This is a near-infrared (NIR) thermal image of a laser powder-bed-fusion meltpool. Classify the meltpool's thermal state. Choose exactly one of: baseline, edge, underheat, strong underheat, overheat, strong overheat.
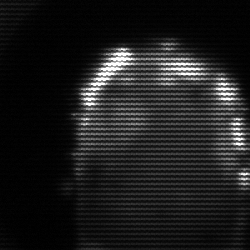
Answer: baseline